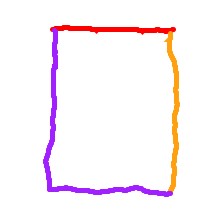
Shape: rectangle